Interaction volume radius: 5 \u00c5
Interaction volume height: 30 \u00c5
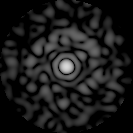
Disorder parameter: 0.7941